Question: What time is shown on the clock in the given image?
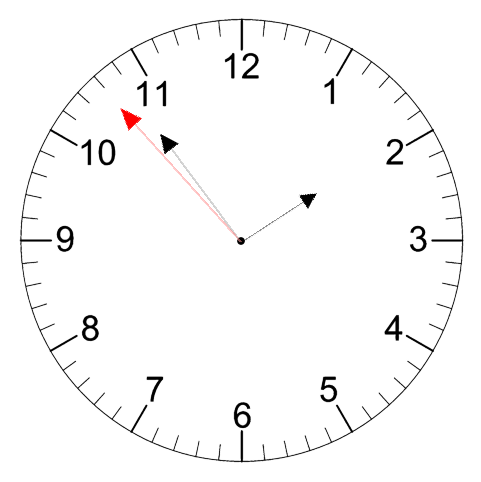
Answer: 01:53:53